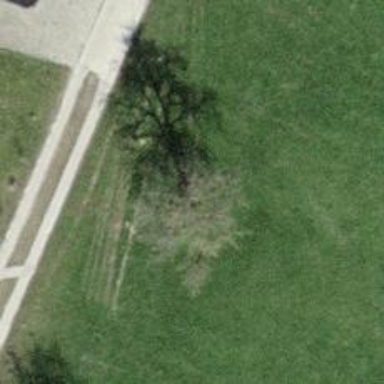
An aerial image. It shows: Beautiful tree in nature.